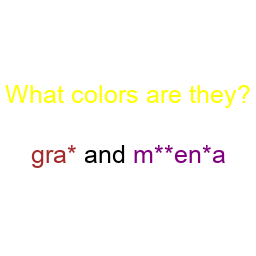
Color: brown, purple
Color name shown: gray, magenta
Background color: white
Question text color: yellow